Question: I have a single page application with Bootstrap 3 and AngularJS, and I don't want to use a datepicker to select dates, I would like to use 2 inputs to day and year, and another to month.
The div where I printed the date fields is:
'''
<div class="col-md-8">
<div class="row">
<label>Start date</label>
</div>
<div class="row">
<div class="col-md-3">
<input type="text" name="day" class="form-control" placeholder="Day"/>
</div>
<div class="col-md-6">
<select class="form-control">
<option>Month</option>
<option>January</option>
<option>Febrary</option>
</select>
</div>
<div class="col-md-3">
<input type="text" name="" class="form-control" placeholder="Year"/>
</div>
</div>
</div>
'''

How I can display this better? As you can see the label align is wrong and the space among fields is very big.
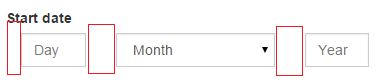
Answer: Take a look at the grid system documentation. You don't nest .row as you have done as .row will give you a negative margin. You can modify the css as follows to do what you want:
### DEMO: http://jsbin.com/qukema/1/edit
'''
@media (max-width:991px) {
.v-space {margin:5px 0;}
}
.custom-form [class*="col-"] {
padding-left: .5%;
padding-right: .5%;
}
.custom-form.row {
margin-left: -.5%;
margin-right: -.5%;
}
'''
'''
<div class="container">
<!-- do not nest containers but if you use row, there must be a .container parent -->
<form role="form">
<label>Start date</label><!--no grid class required -->
<div class="row custom-form">
<div class="col-md-3 v-space">
<input type="text" name="day" class="form-control" placeholder="Day"/>
</div>
<div class="col-md-6 v-space">
<select class="form-control">
<option>Month</option>
<option>January</option>
<option>Febrary</option>
</select>
</div>
<div class="col-md-3 v-space">
<input type="text" name="" class="form-control" placeholder="Year"/>
</div>
</div>
</form>
</div>
'''